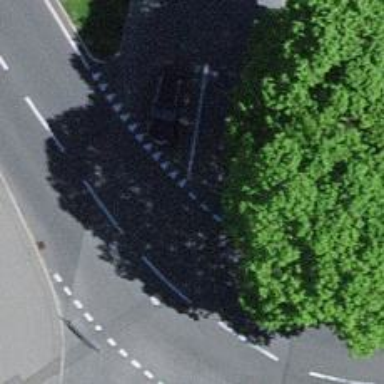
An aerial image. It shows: Road with "give way" sign.